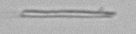
Label: fiber